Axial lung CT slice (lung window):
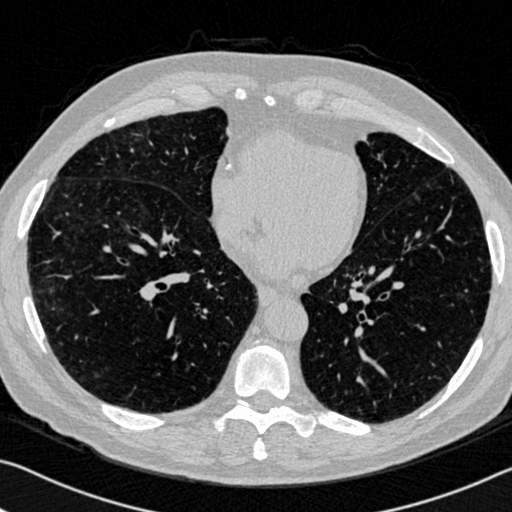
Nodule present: no